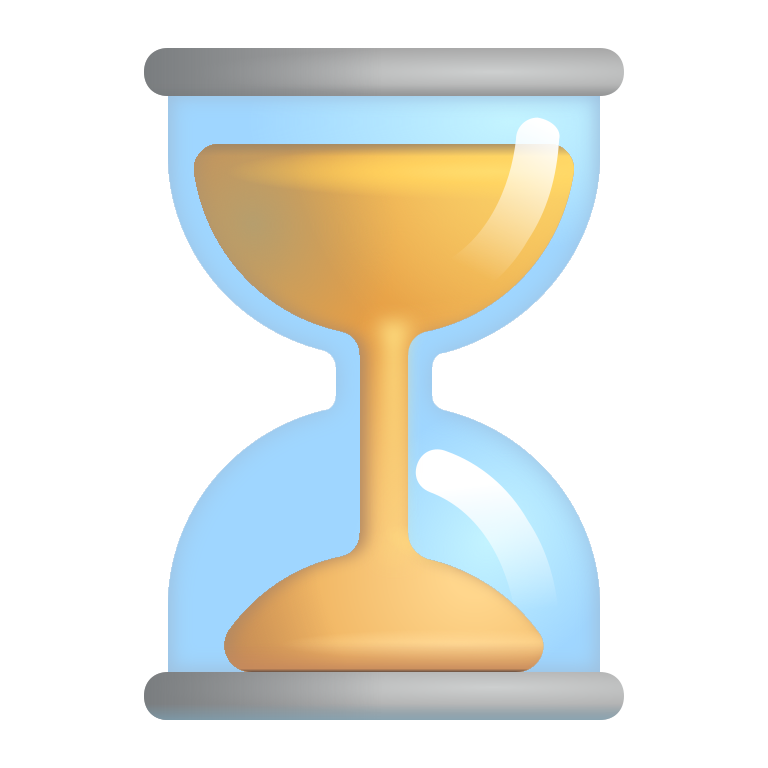
hourglass not done color